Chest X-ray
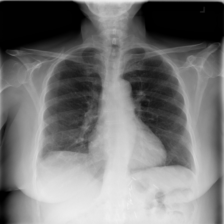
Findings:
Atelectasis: negative
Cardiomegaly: negative
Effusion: negative
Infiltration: negative
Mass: negative
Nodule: negative
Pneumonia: negative
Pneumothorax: negative
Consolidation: negative
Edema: negative
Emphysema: negative
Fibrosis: negative
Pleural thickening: negative
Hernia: negative